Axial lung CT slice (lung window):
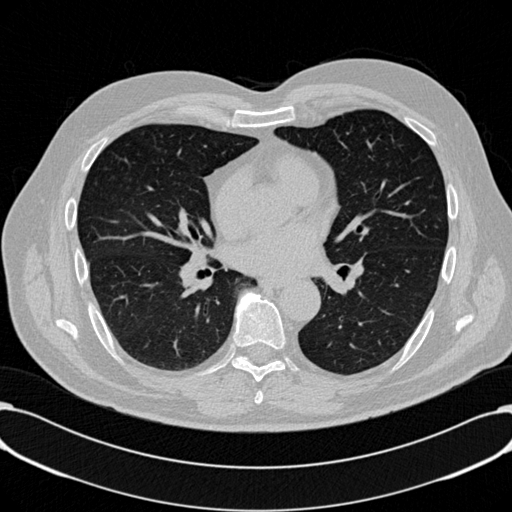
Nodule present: no